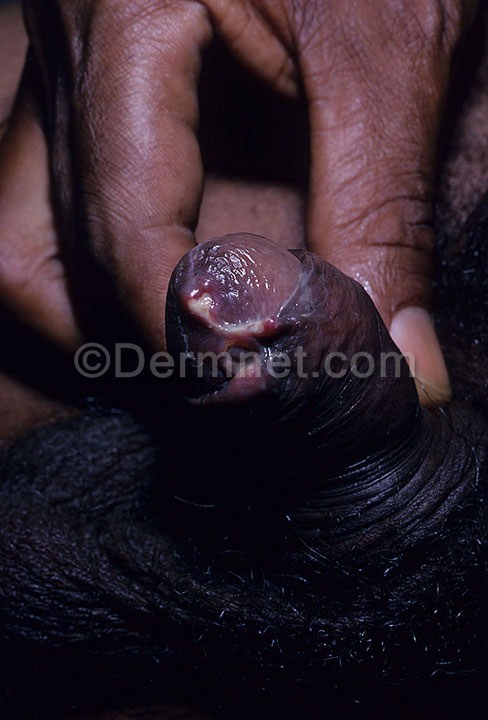
Disease: Herpes HPV and other STDs Photos